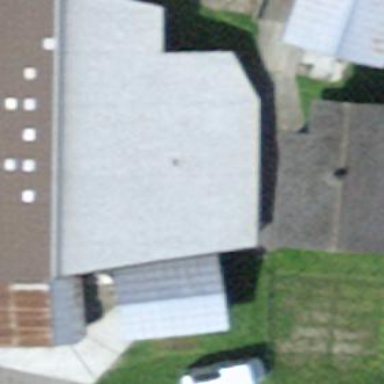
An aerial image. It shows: Rural barn.